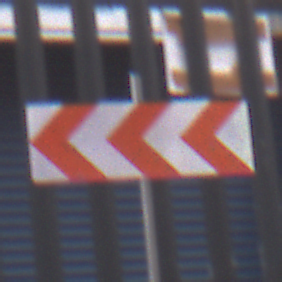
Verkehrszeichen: RichtungstafelnInKurvenGrossRechts
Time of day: MorningAfternoon
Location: Outdoor (Urban)
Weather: Overcast
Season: NotSpecified
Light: Natural